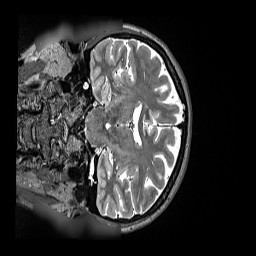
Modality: T2w
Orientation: coronal
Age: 53
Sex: male